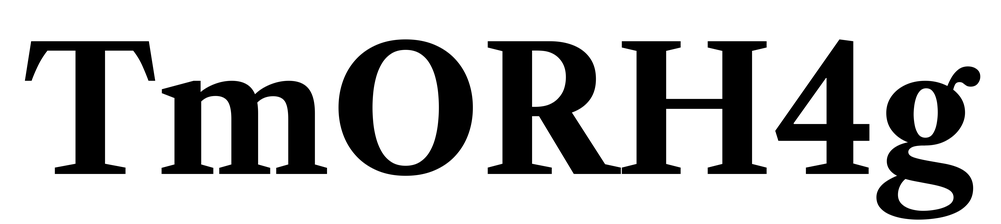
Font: LibreCaslonText_Bold